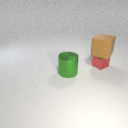
large brown rubber cube above small red metal cube